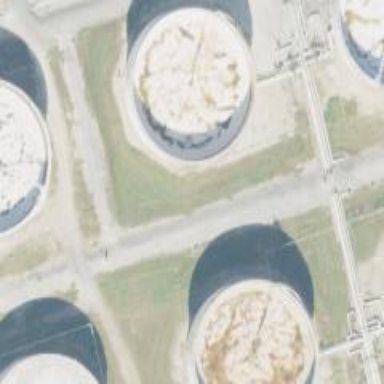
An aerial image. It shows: Storage tank which is man-made.